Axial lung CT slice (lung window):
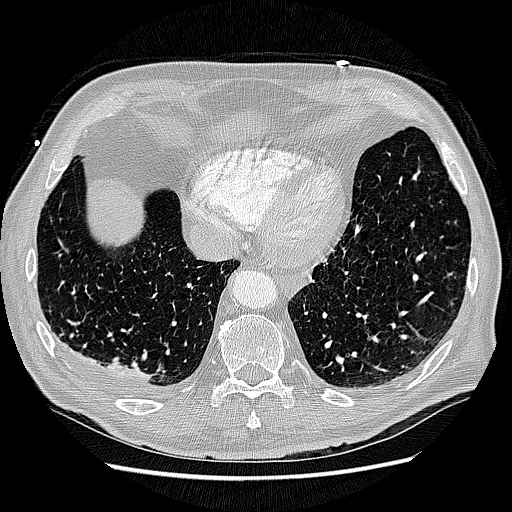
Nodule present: no